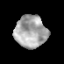
Tissue: prostate
Cell type: Epithelial cells
Senescence score: 0.2827
Nuclear area (px): 1002
Mean DAPI intensity: 168.59